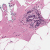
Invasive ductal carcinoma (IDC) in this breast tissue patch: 0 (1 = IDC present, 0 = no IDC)